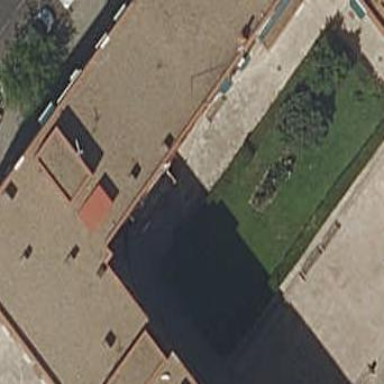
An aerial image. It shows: Garden that is leisure land.